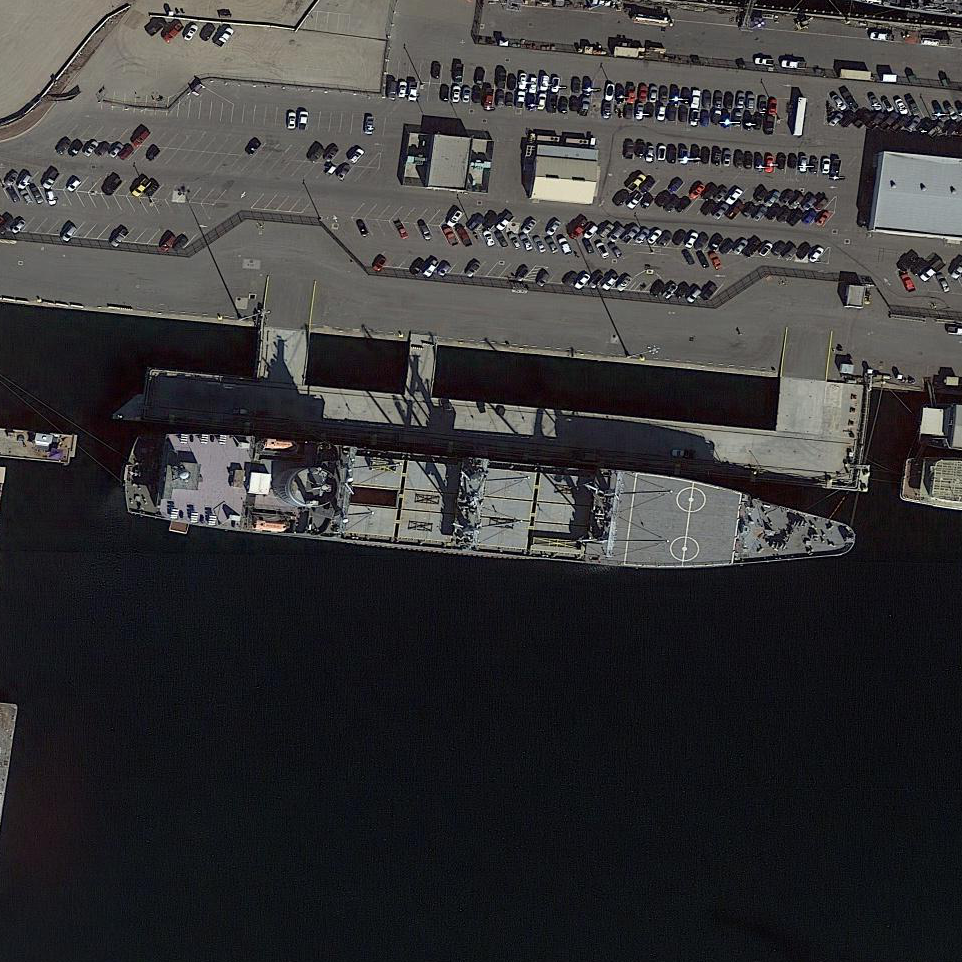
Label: civil